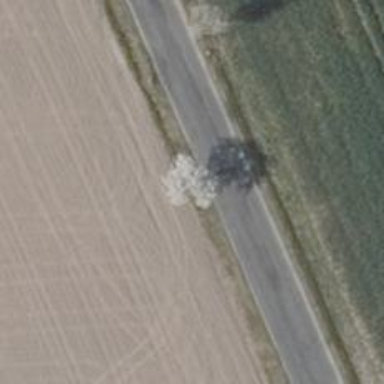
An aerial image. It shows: Deciduous broadleaved tree.